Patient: sex M, age 61
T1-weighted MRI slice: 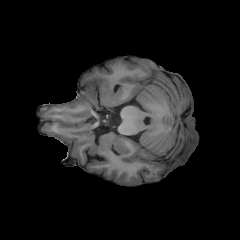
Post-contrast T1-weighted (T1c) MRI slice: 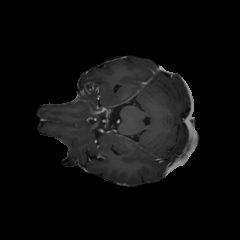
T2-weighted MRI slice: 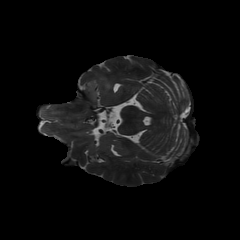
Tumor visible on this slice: yes
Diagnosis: Glioblastoma, IDH-wildtype
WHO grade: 4